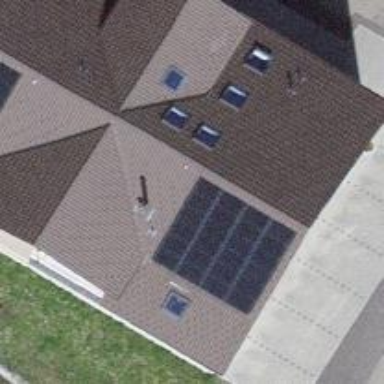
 consisting of solar photovoltaic panels."